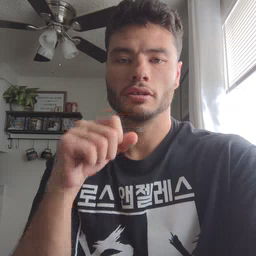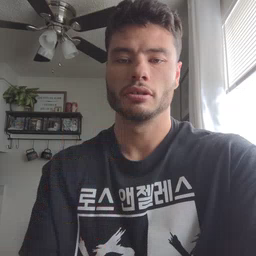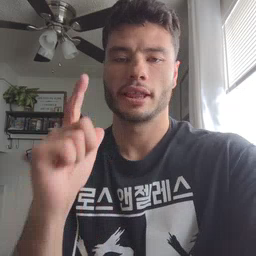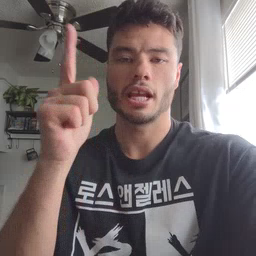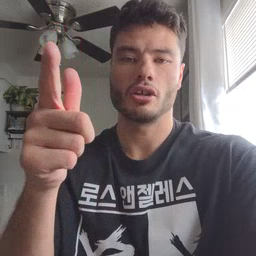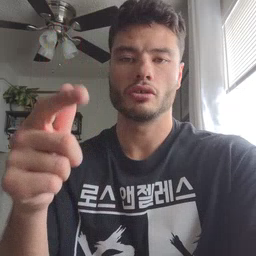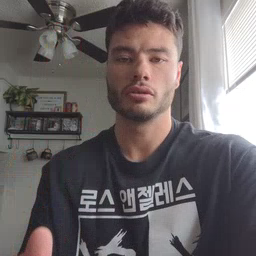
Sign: later